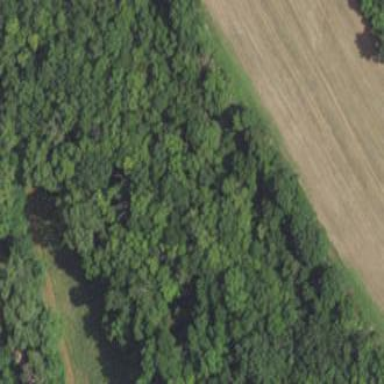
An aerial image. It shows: Mixed woodland with variety of leaf types and cycles.